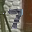
Label: 7